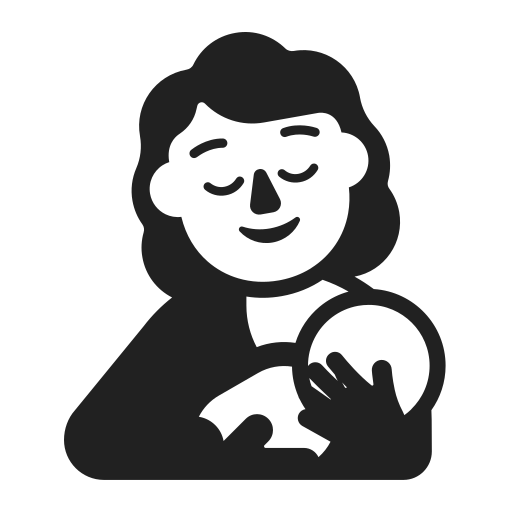
breast feeding high contrast default